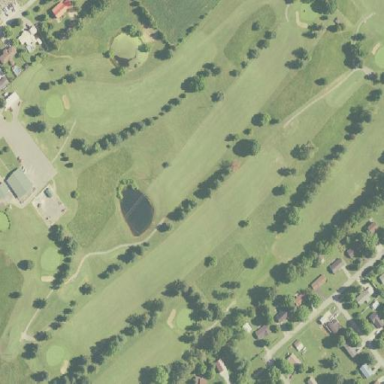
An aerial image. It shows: Golf course.